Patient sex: F
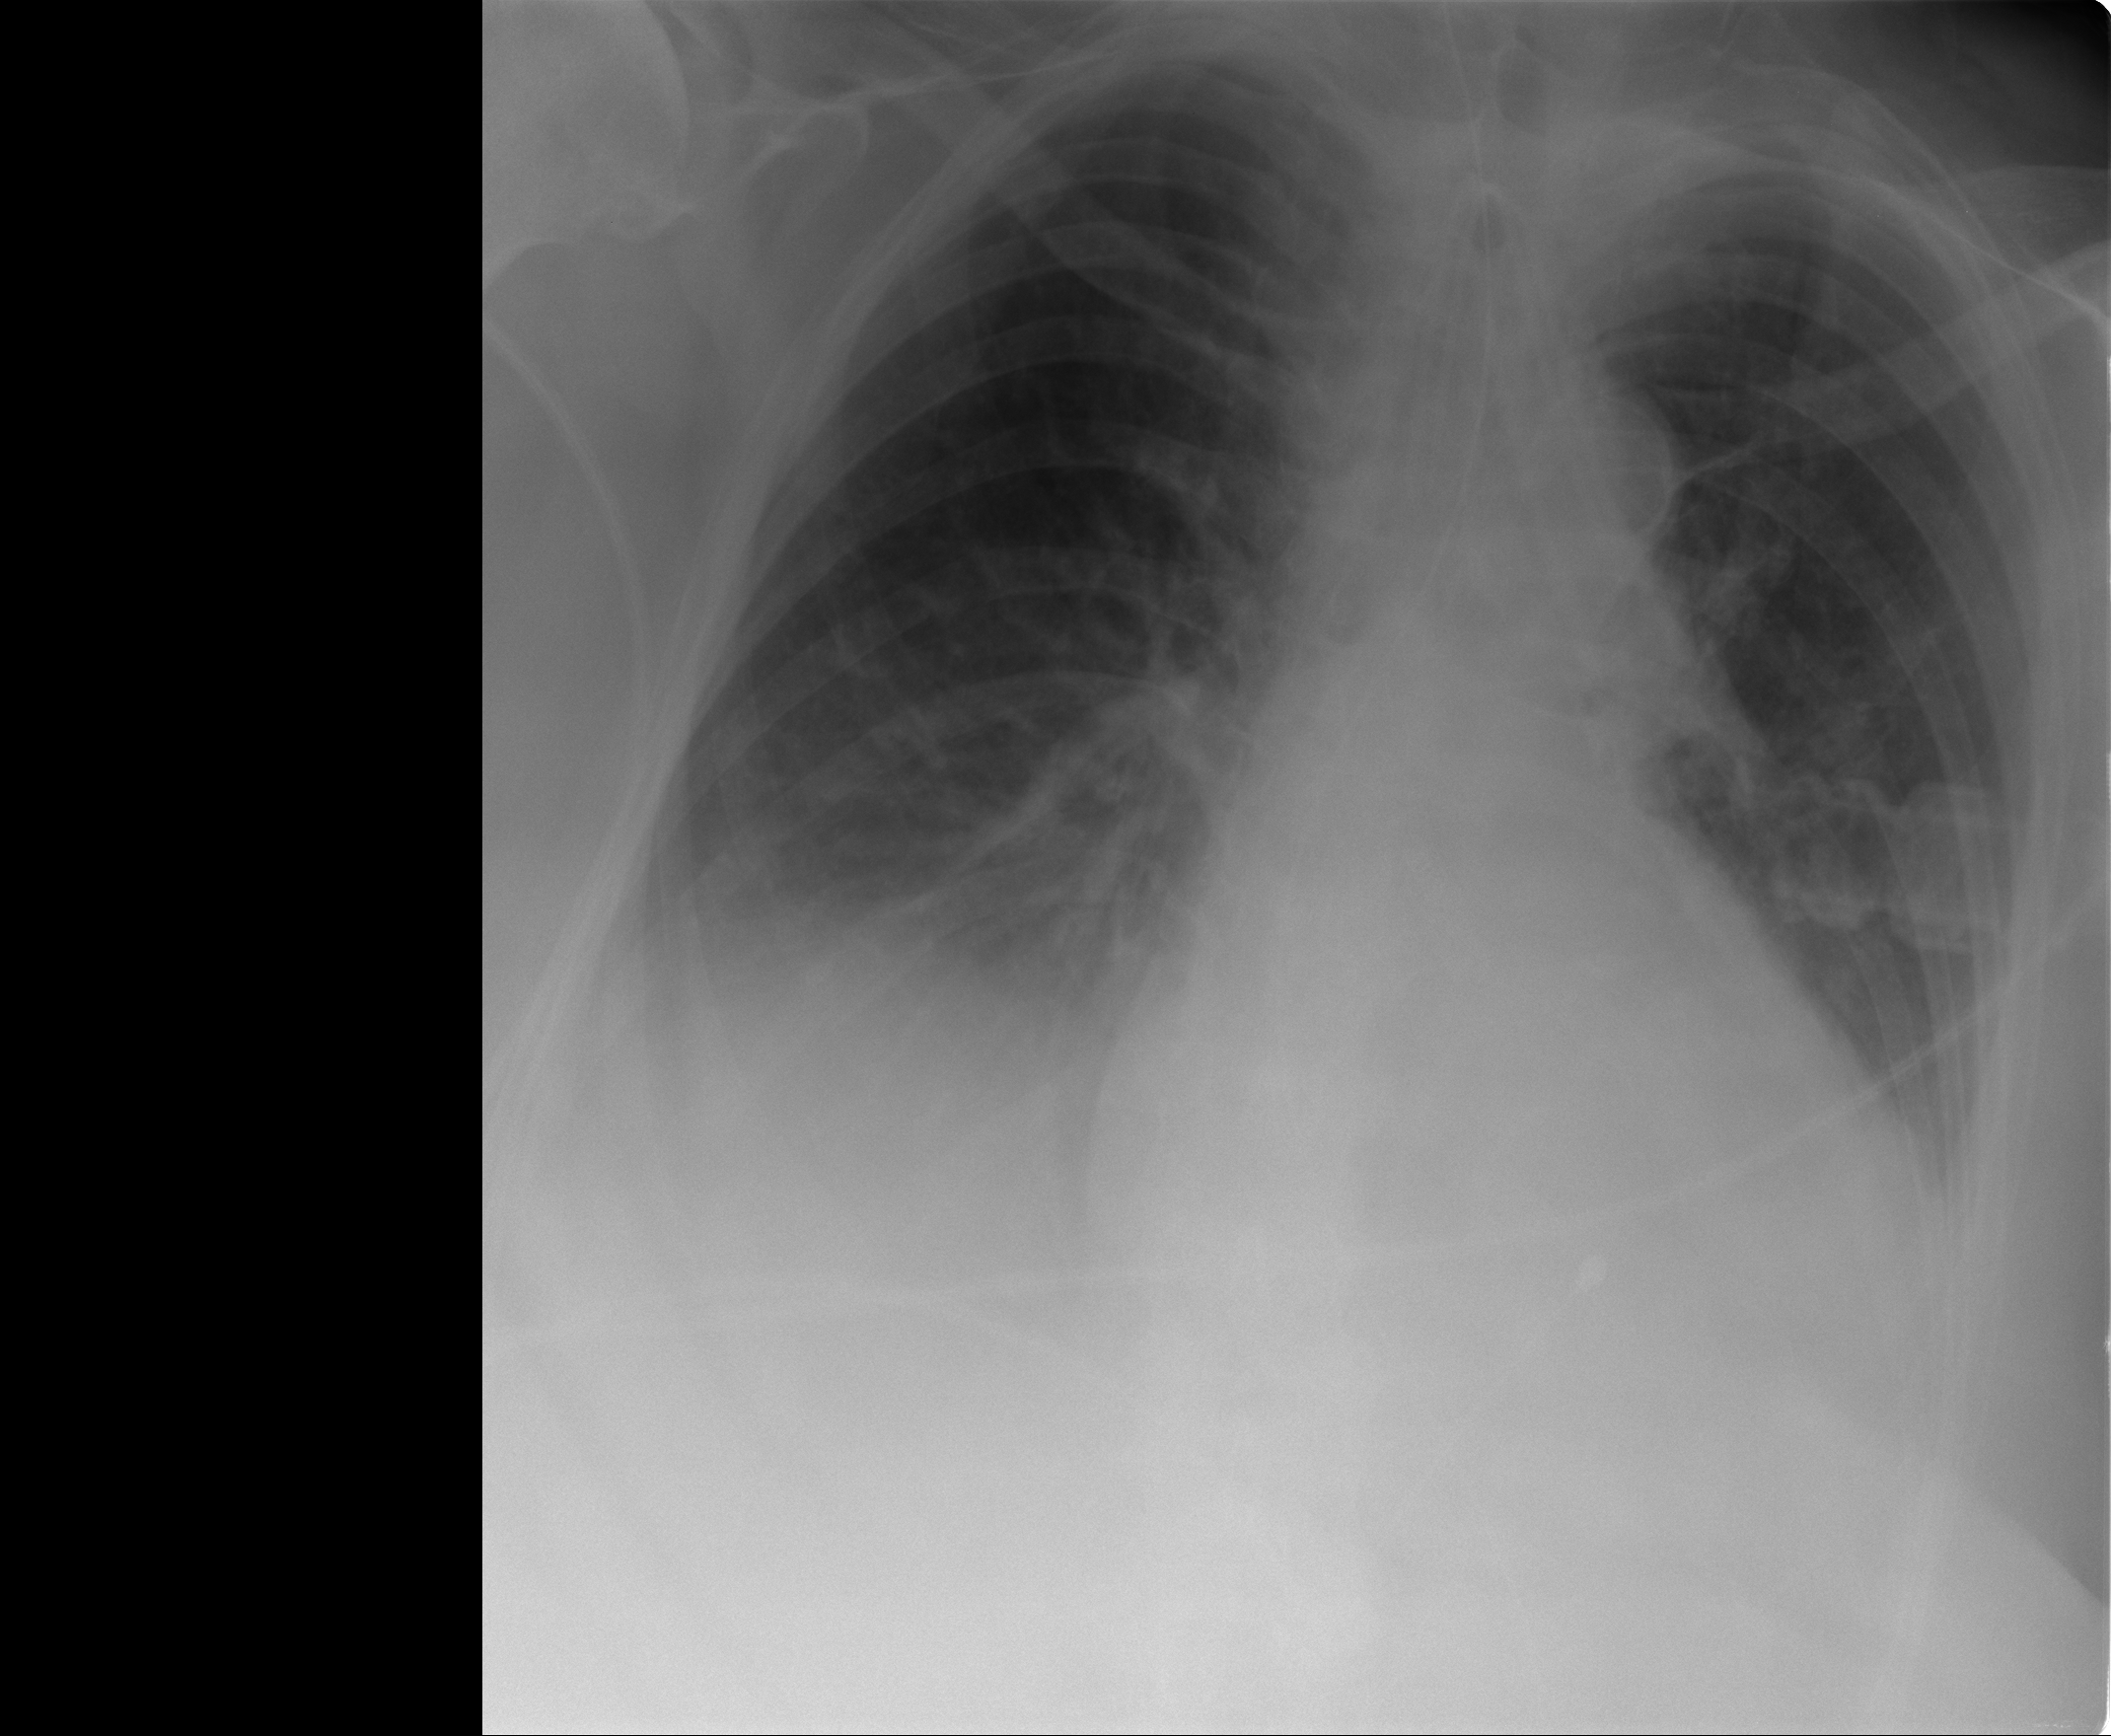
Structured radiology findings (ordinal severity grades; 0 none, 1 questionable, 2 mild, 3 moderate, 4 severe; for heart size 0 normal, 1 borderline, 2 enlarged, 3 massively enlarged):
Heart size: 2
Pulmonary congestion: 1
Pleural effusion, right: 2
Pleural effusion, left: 2
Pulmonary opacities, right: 0
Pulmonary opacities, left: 0
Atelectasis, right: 2
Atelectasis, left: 2